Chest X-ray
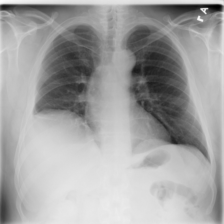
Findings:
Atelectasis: positive
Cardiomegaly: negative
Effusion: negative
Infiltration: negative
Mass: negative
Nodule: negative
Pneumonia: negative
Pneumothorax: negative
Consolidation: negative
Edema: negative
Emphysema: negative
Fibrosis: negative
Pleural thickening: negative
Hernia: negative